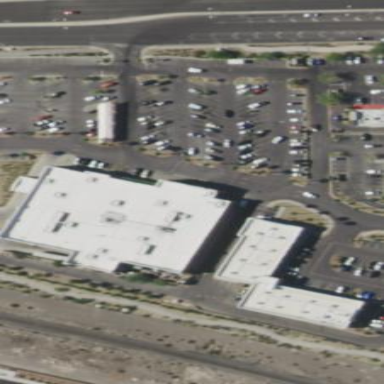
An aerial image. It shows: Retail building housing supermarket.